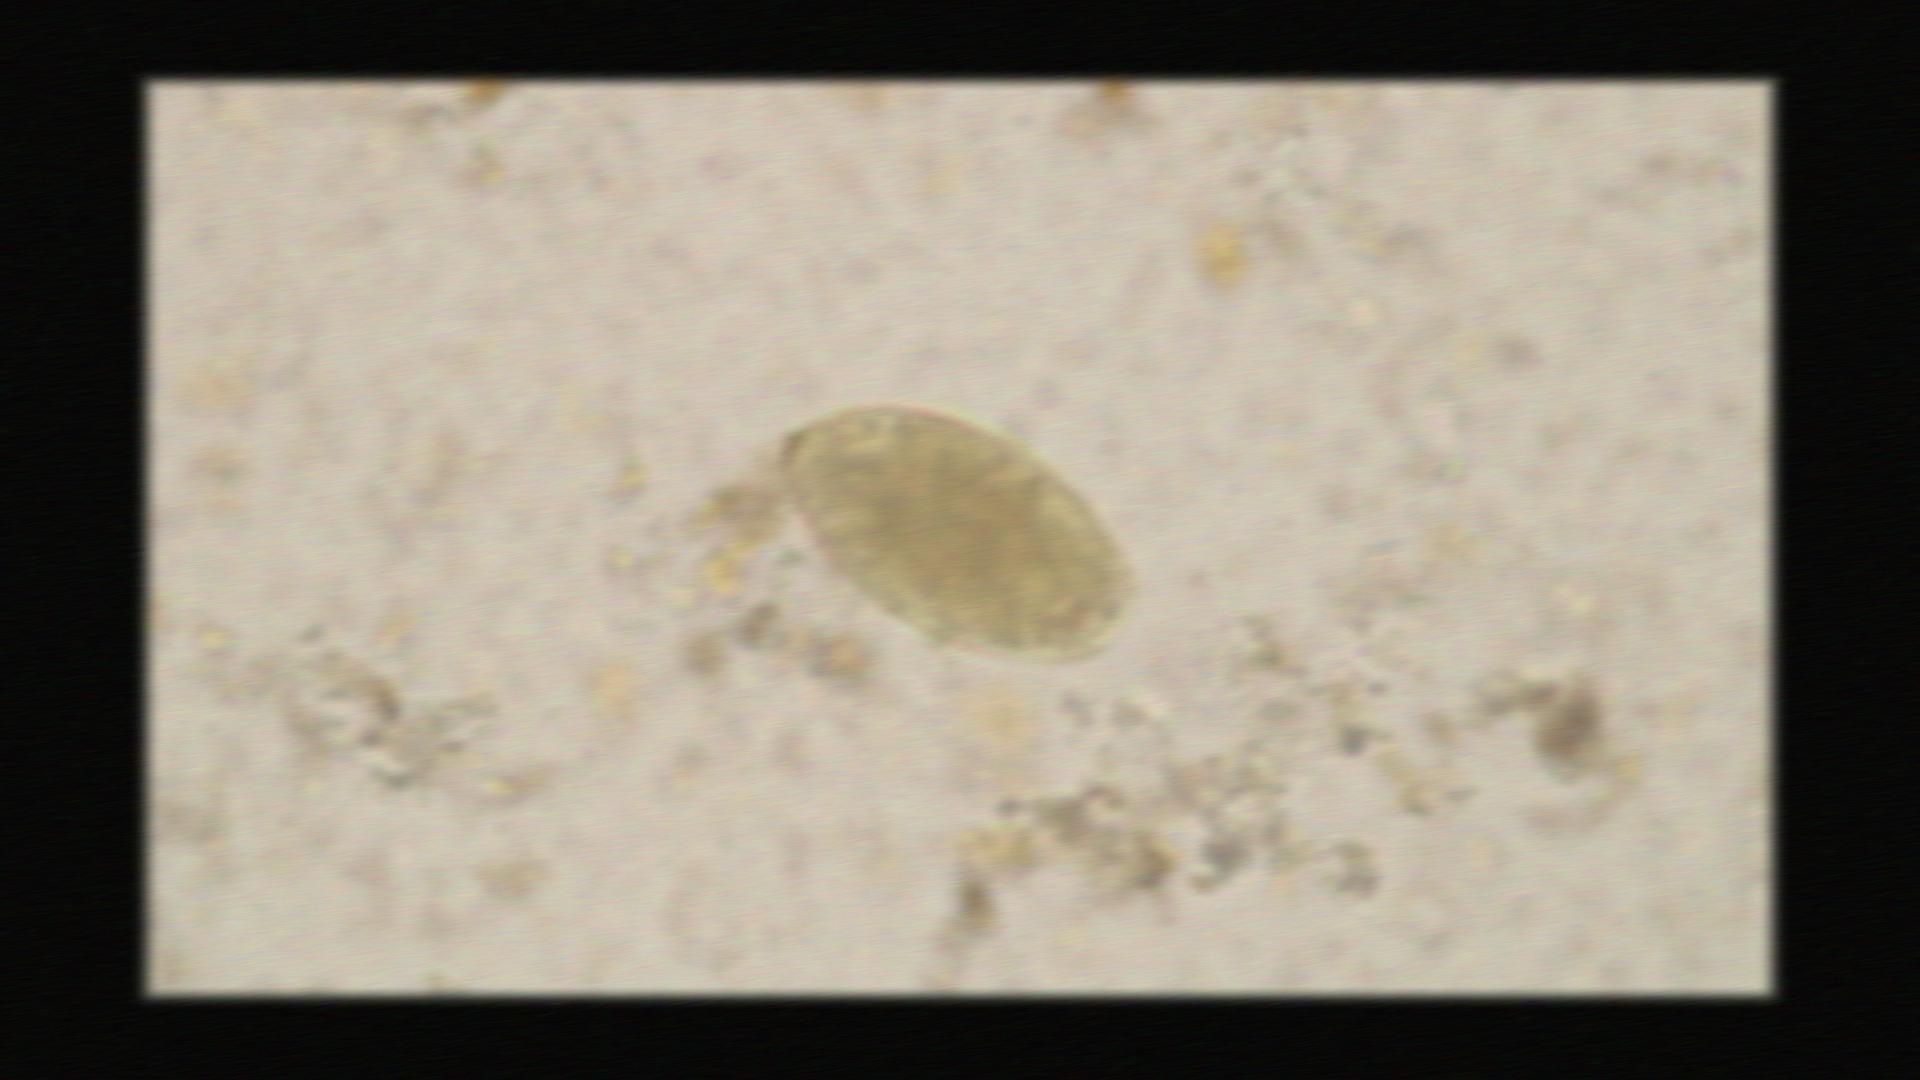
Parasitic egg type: Fasciolopsis buski